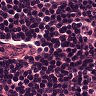
Metastatic tissue present: no